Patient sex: M
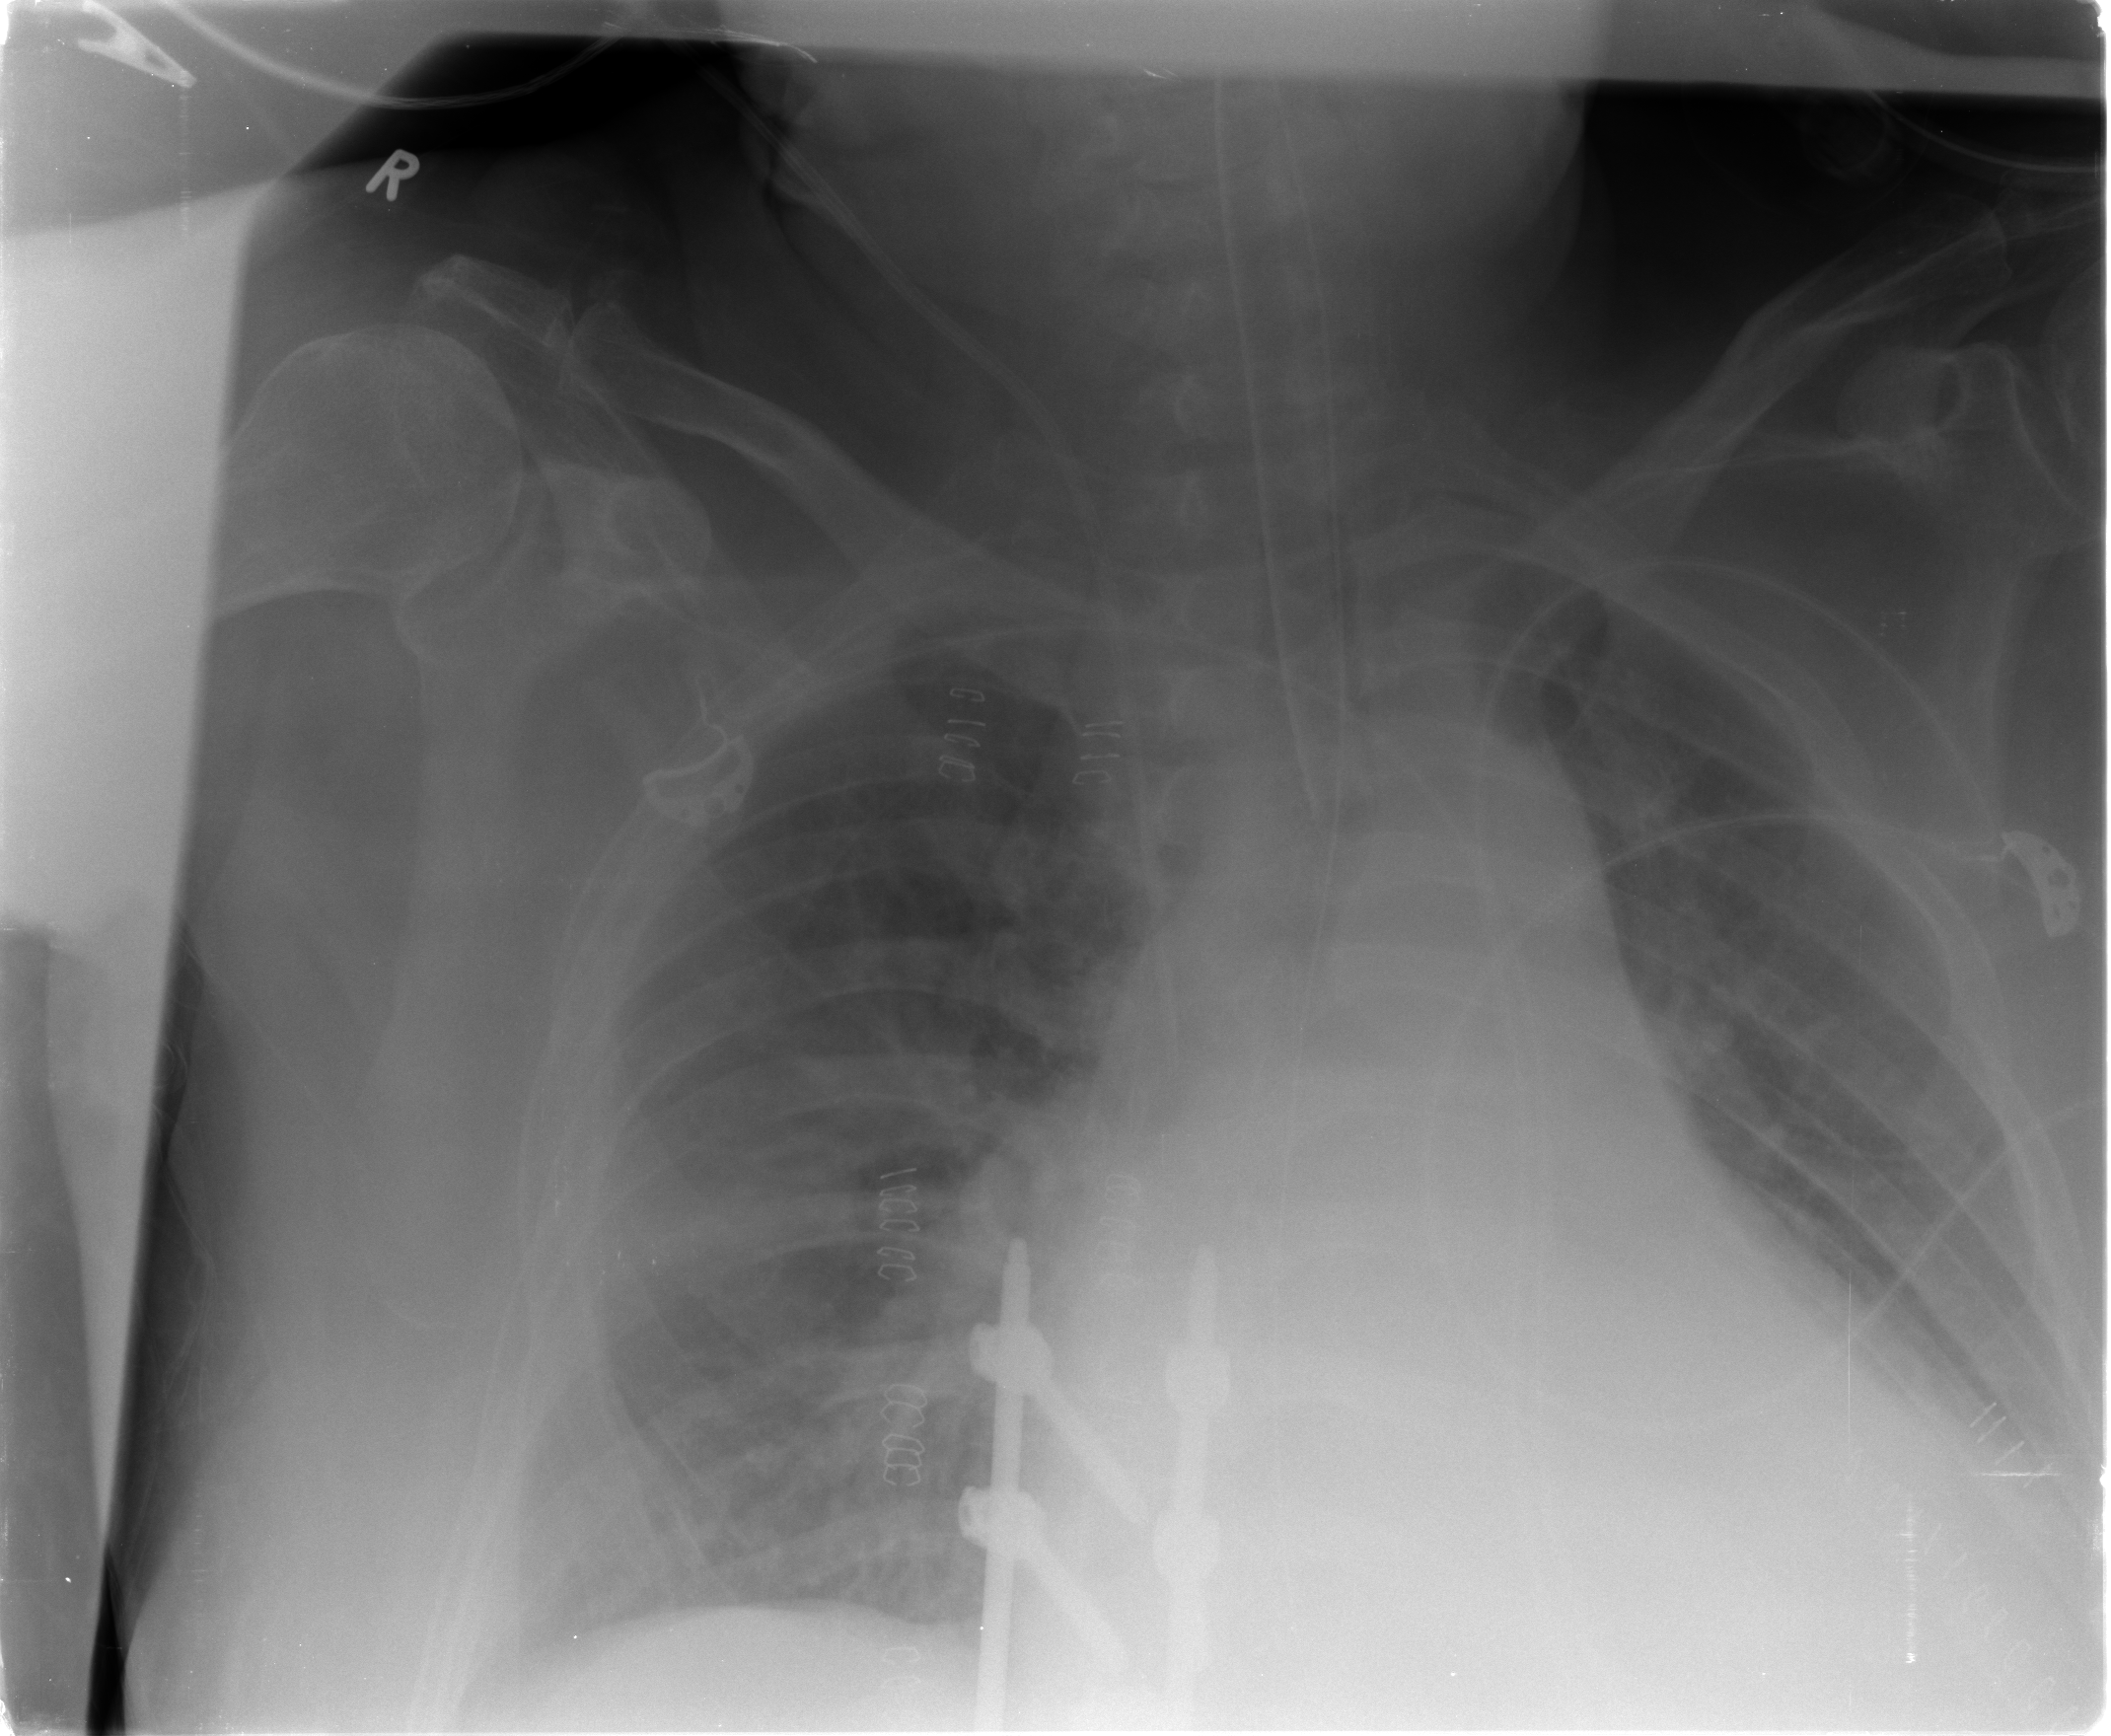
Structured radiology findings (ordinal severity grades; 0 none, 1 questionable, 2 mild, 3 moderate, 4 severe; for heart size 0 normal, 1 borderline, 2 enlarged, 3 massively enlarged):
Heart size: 2
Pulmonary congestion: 2
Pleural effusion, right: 2
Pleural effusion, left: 2
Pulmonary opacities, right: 0
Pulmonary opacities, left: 0
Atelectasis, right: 2
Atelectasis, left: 2